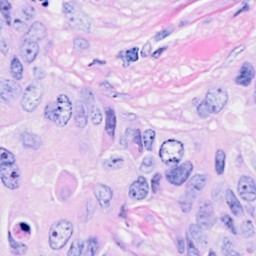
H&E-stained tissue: Breast